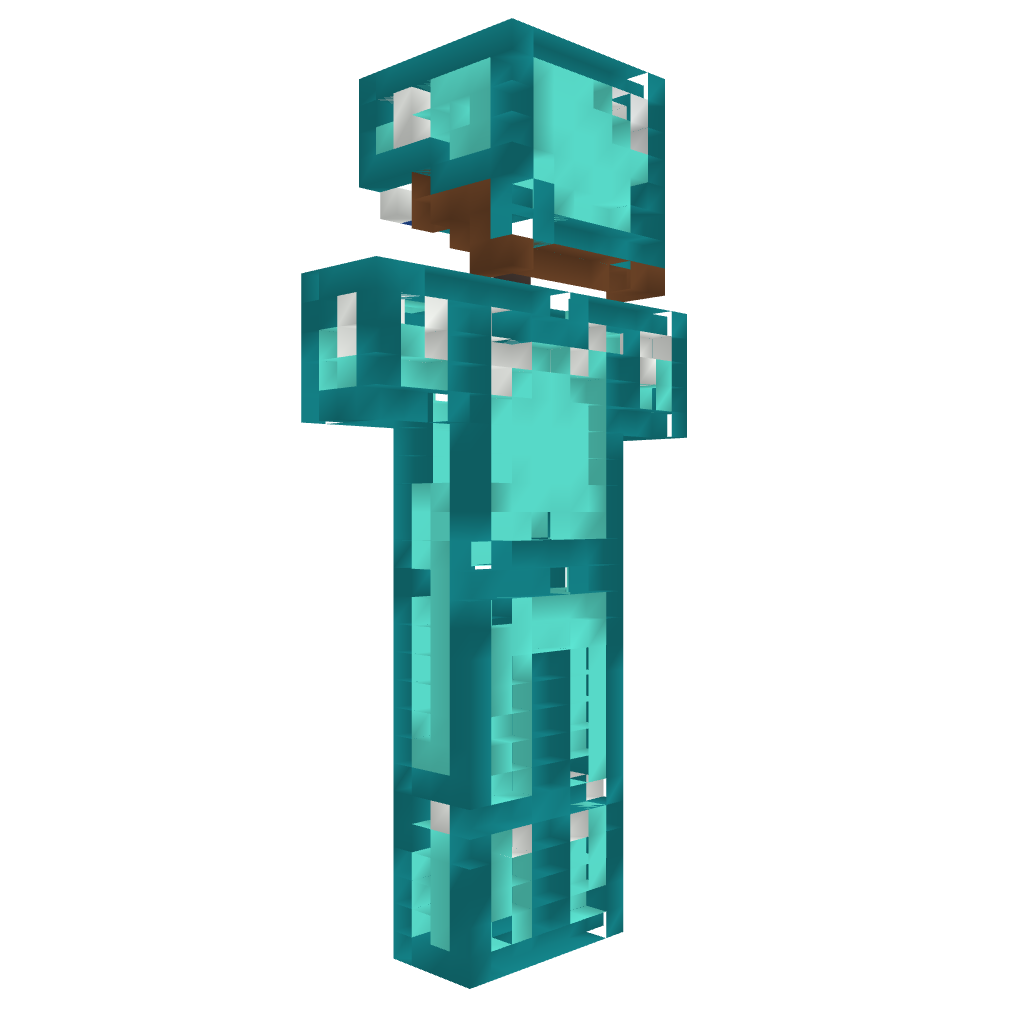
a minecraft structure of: Demigod Statue